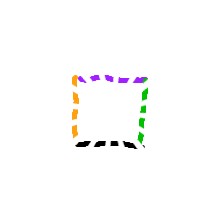
Shape: square